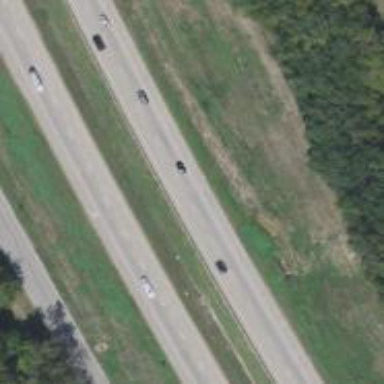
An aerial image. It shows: Motorway.